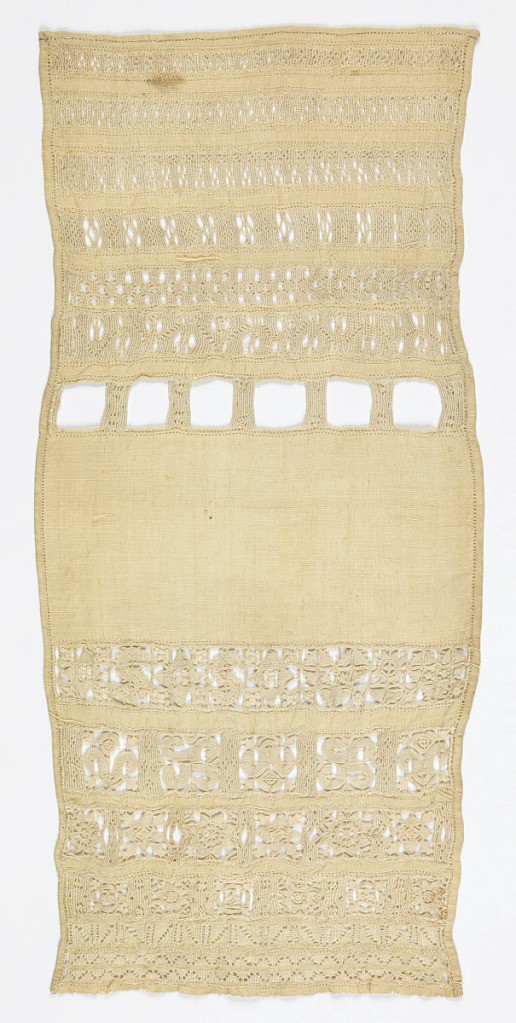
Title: Sampler
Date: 17th century
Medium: linen Technique: cut and drawnwork on plain weave
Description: Thirteen cross borders in cut and drawnwork; central portion is not embroidered.